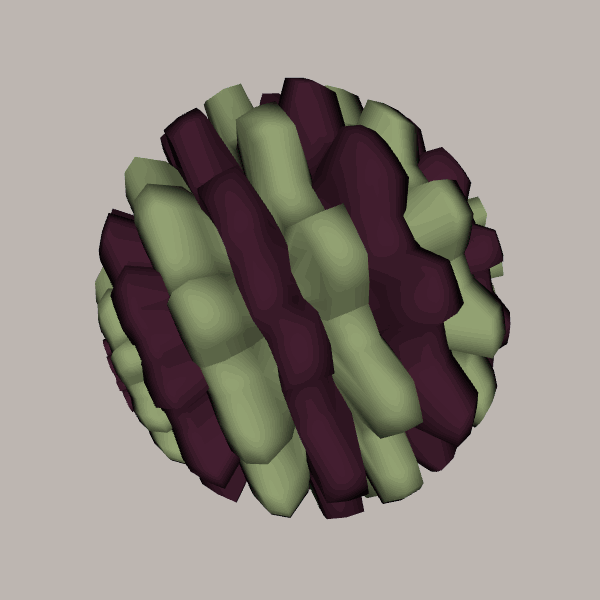
Background: light